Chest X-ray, PA view. Patient: 52 years old, sex M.
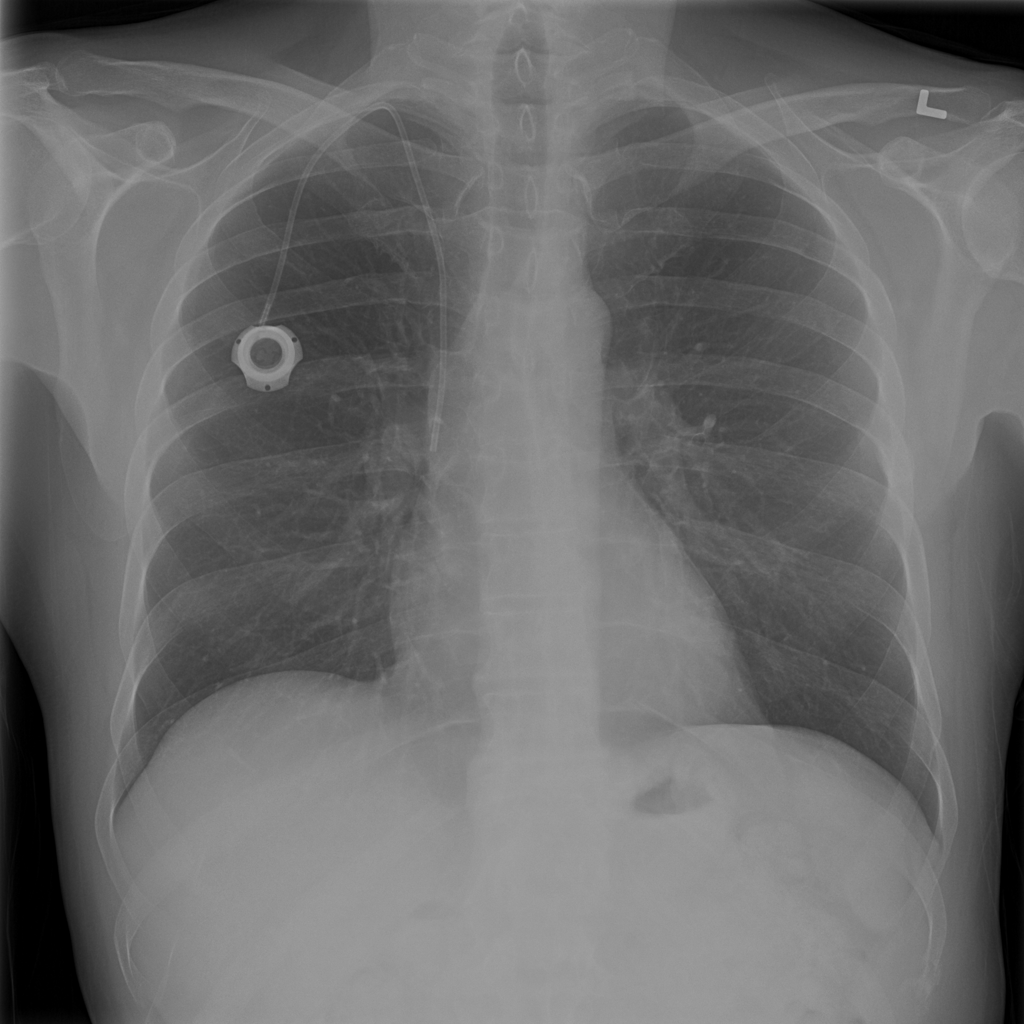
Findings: No Finding